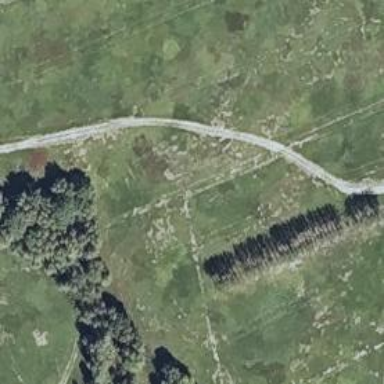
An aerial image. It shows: Agricultural track road.